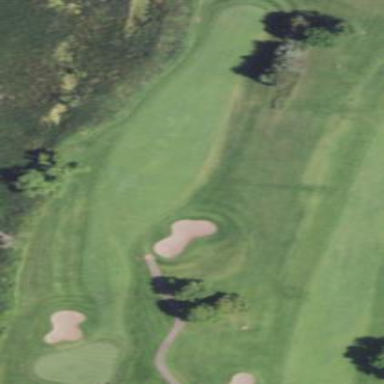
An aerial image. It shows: Grass area designated as golf tee.